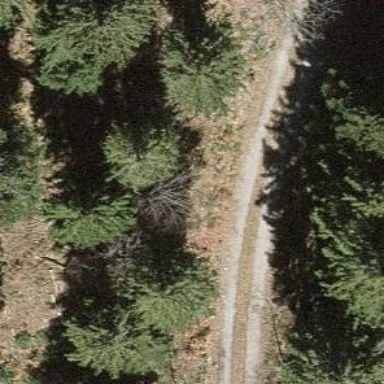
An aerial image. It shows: Unpaved track with grade2 surface.